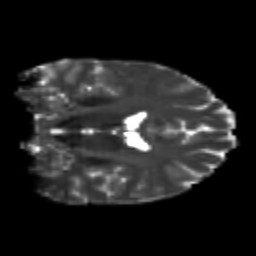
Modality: T2w
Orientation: coronal
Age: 25
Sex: male
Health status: healthy
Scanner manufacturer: philips
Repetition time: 7.385 s
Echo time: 0.08599 s